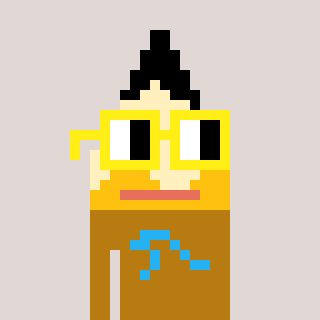
a pixel art character with square yellow glasses, a pencil-shaped head and a gold-colored body on a warm background